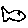
Label: fish